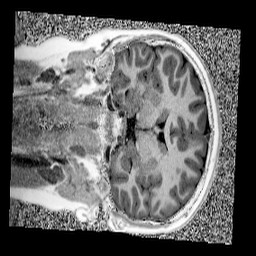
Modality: UNIT1
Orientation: coronal
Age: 10
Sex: male
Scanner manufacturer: siemens
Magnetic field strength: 3 T
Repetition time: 4 s
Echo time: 0.00299 s